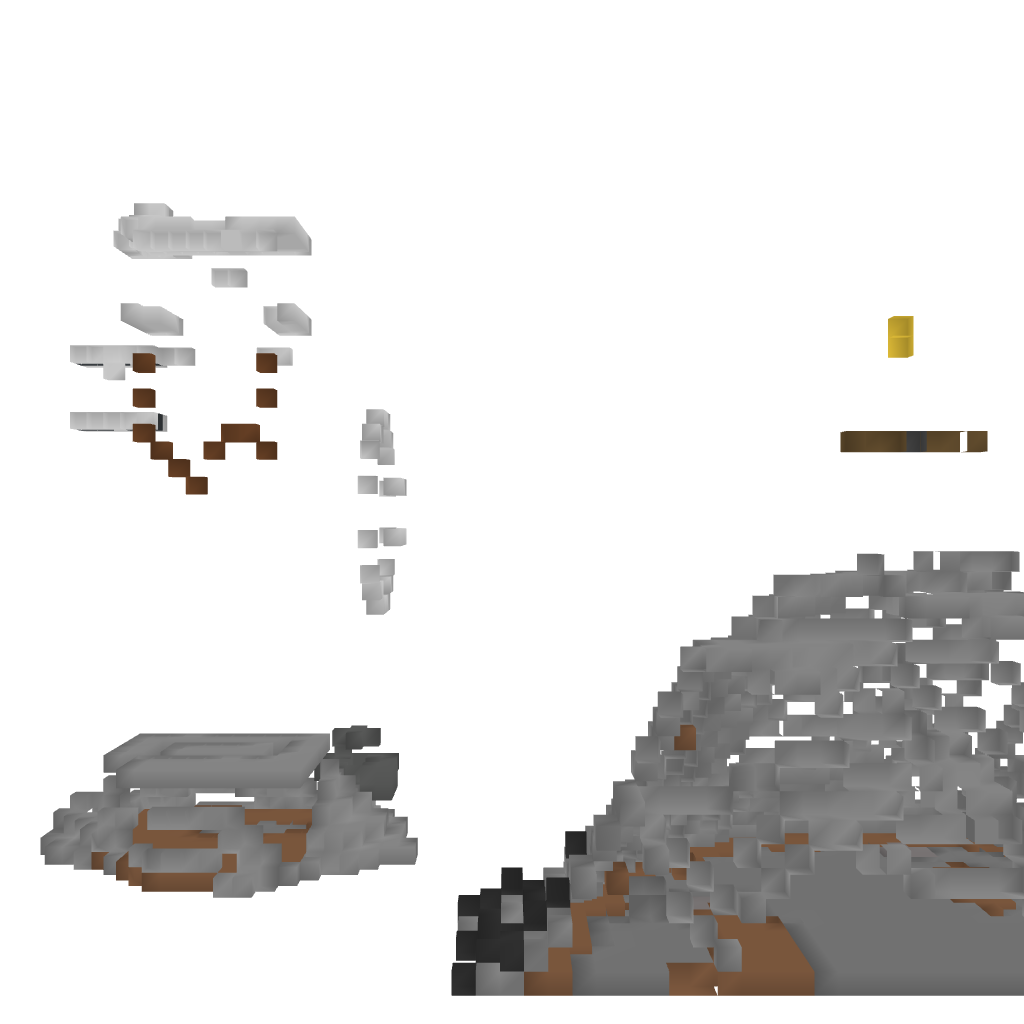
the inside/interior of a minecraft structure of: Statue of Athena